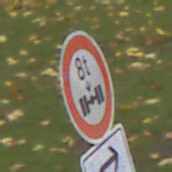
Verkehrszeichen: TatsaechlicheAchslast
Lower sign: RichtungsangabeDurchPfeile5
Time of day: MorningAfternoon
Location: Outdoor (Nature)
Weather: Overcast
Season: Autumn
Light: Natural